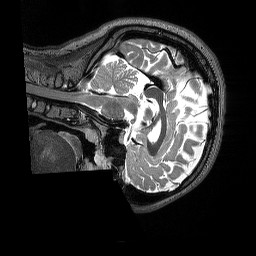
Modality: T2w
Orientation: sagittal
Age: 20
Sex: female
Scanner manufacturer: siemens
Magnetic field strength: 3 T
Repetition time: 3.2 s
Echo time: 0.564 s